Interaction volume radius: 10 \u00c5
Interaction volume height: 25 \u00c5
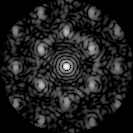
Disorder parameter: 0.4944